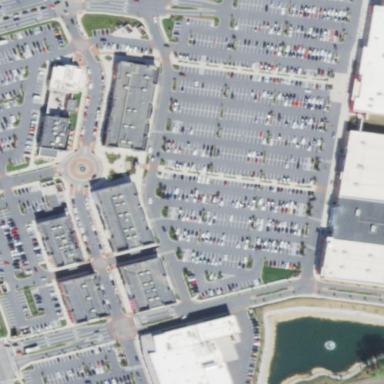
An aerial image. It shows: Retail area.